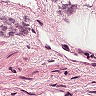
Metastatic tissue present: no